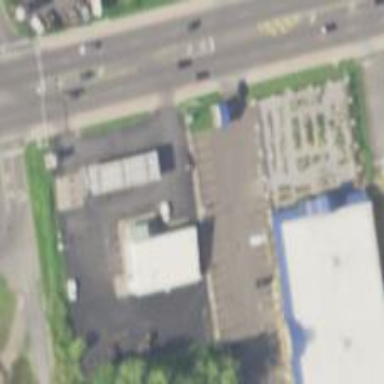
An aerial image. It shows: Fuel station.